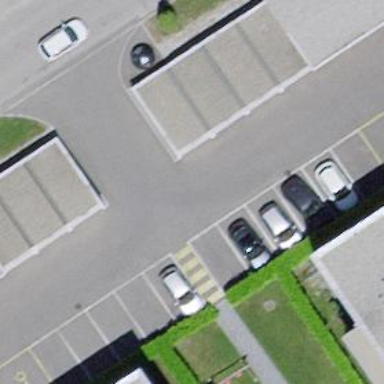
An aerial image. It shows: Parking aisle designated as service road.